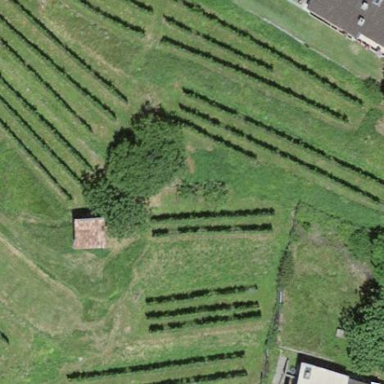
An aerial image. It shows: Vineyard growing grapes.